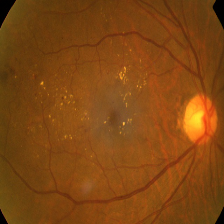
Diabetic retinopathy grade: Severe